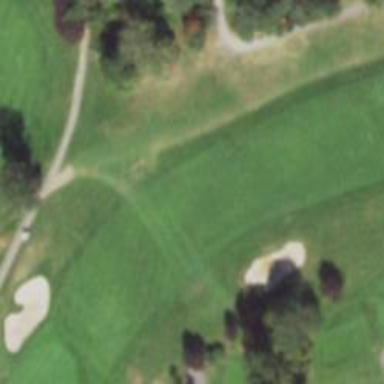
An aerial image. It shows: View of golf hole.